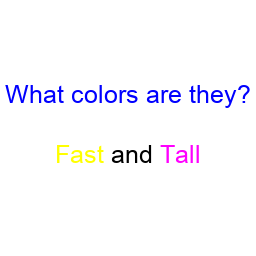
Color: yellow, magenta
Background color: white
Question text color: blue